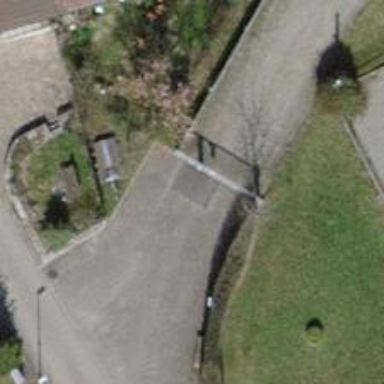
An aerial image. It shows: Gate.